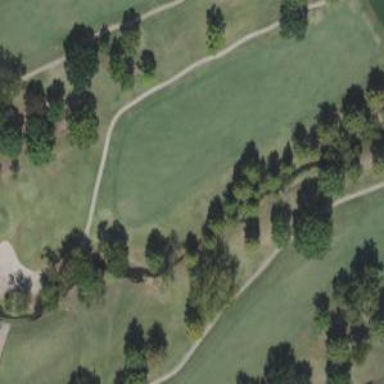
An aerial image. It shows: Grassy area designated as golf fairway.